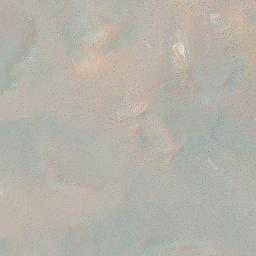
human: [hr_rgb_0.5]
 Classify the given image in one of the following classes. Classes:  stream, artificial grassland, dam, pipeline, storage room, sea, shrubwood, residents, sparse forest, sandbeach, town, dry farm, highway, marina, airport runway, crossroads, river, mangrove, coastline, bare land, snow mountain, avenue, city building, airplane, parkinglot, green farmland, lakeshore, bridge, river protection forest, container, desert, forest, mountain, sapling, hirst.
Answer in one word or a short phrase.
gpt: desert